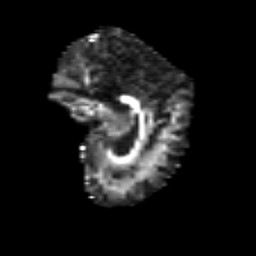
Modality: FA
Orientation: sagittal
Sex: male
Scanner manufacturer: siemens
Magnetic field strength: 3 T
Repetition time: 5 s
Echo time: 0.071 s